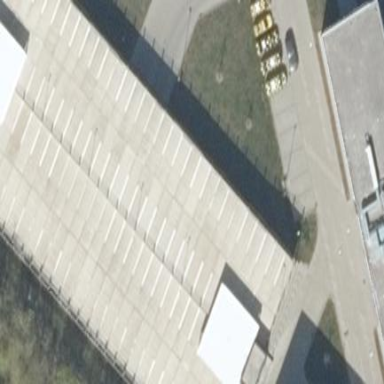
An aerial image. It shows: Office building.